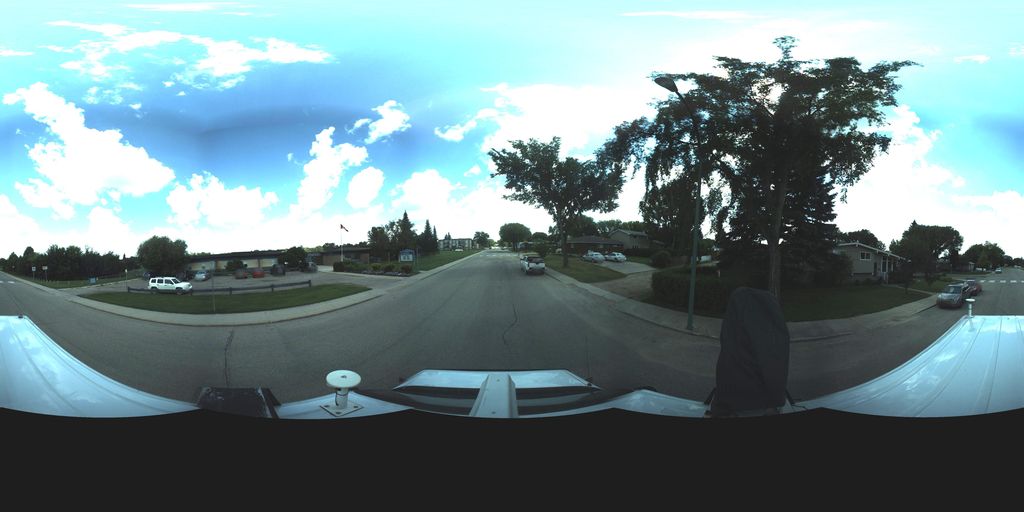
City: saskatoon